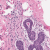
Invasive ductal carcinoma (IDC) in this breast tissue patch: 0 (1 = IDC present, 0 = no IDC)